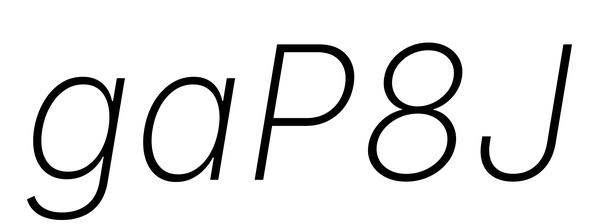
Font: Inter-Italic_ExtraLight_Italic